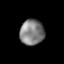
Tissue: lung
Cell type: Endothelial cells
Senescence score: 0.216
Nuclear area (px): 604
Mean DAPI intensity: 128.305